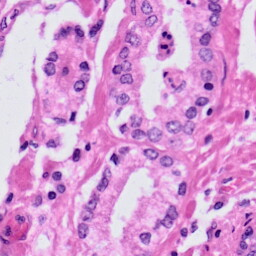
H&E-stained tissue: Prostate